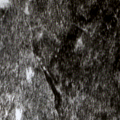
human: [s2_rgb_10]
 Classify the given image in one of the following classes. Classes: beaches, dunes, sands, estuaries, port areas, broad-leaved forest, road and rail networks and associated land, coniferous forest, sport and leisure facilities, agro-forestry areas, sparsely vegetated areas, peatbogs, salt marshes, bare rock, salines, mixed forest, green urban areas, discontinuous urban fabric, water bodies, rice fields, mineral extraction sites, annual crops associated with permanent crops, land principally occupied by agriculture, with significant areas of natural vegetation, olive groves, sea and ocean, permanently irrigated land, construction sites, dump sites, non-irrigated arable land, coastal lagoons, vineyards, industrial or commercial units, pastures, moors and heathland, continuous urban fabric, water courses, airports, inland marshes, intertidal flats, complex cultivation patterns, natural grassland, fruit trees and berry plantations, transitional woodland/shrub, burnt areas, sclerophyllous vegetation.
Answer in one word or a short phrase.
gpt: coniferous forest, mixed forest